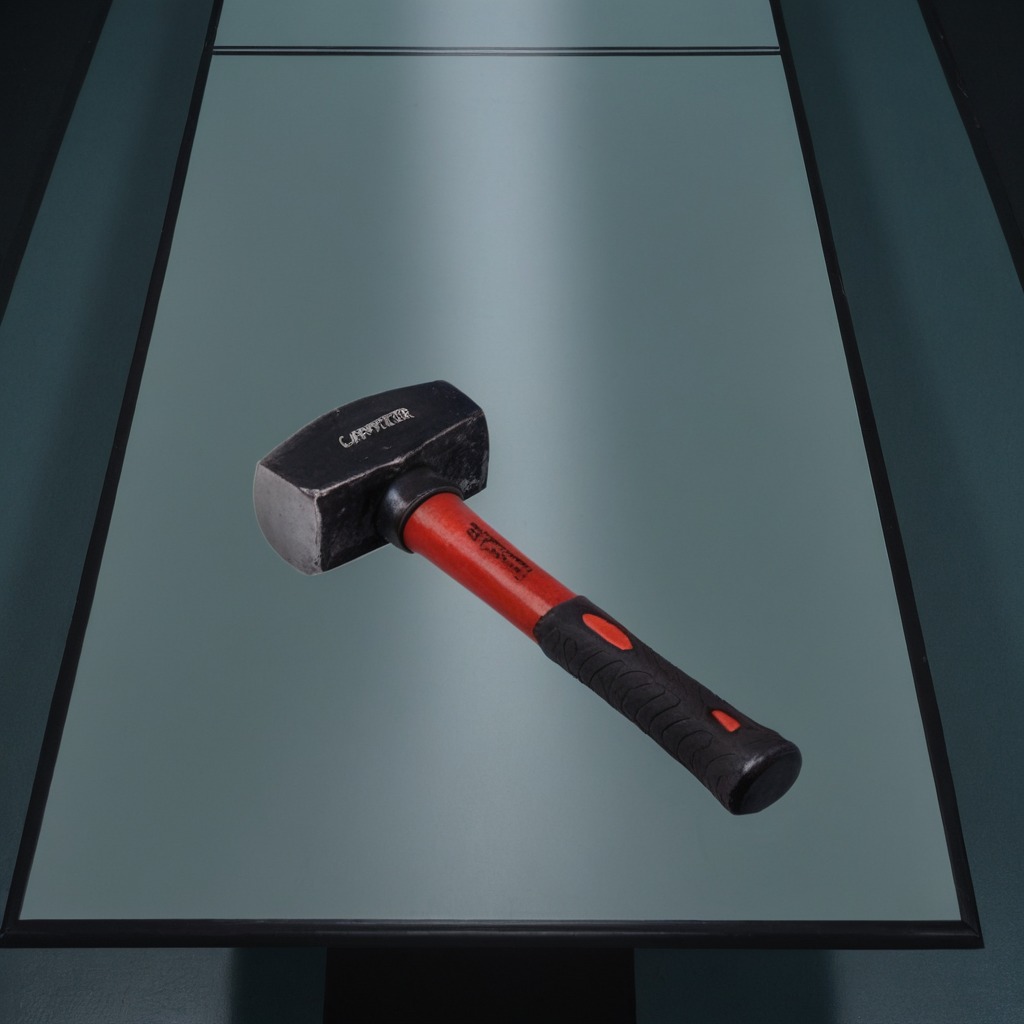
A hammer is lying on a clean empty table in a railway signal maintenance room lit by harsh overhead fluorescents.